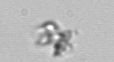
Label: detritus